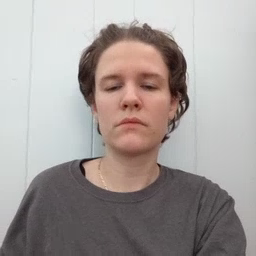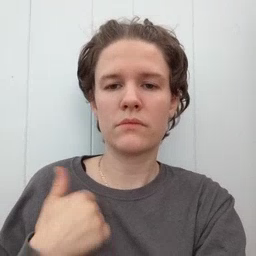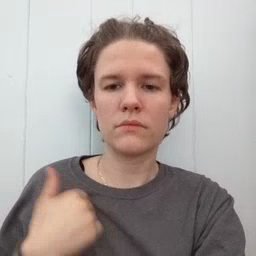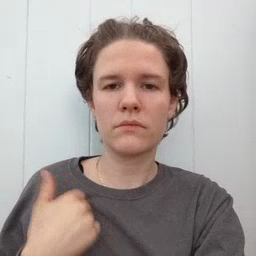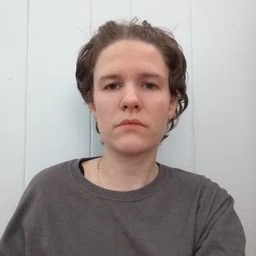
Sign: bath